Question: I have this link
<URL>
which include this  in google maps points to the particular location using the lat long,
Now I want to the blinking border to this above marker link opens..
Is there any possible way to add the to the above marker in HTML,CSS, JQuery,
I above link opens the marker, I have done in 'jsfiddle'
If possible provide me link in jsffidle
the border for this marker in css and html, jquery and blink?
This is my code in google maps:
'''
<!DOCTYPE html>
<html>
<head>
<meta http-equiv="content-type" content="text/html; charset=UTF-8" />
<title>Google Maps Multiple Markers</title>
<script src="http://maps.google.com/maps/api/js?sensor=false" type="text/javascript"></script>
</head>
<body>
<div id="map" style="width: 1000px; height: 600px;"></div>
<script type="text/javascript">
var locations = [
['STHOWBGA01_ATIF_RNID_L015',24.31026,93.56268],
['GWTRGOK004_BILF_RNOD_L023',23.70692,91.27397],
['GWTRBLWBN1_BILF_RNOD_L038',24.0179,91.4529],
['SJOWKHL007_ATIF_RNOD_L012',25.35197,92.3723],
['TTINNMSAI4_VIOF_RNID_L011',27.66616,95.87926],
['SIMWUKHRL5_VIOF_RNID_L061',25.12267,94.36558],
['SDIMZLUKI3_BILF_RNOD_L035',25.63658,93.64943]
];
var lat_center = 24.31026,
long_center = 93.56268;
var map = new google.maps.Map(document.getElementById('map'), {
zoom: 10,
center: new google.maps.LatLng(lat_center, long_center),
mapTypeId: google.maps.MapTypeId.ROADMAP
});
var infowindow = new google.maps.InfoWindow();
var marker, i, text;
for (i = 0; i < locations.length; i++) {
marker = new google.maps.Marker({
position: new google.maps.LatLng(locations[i][3], locations[i][2]),
map: map
});
text = locations[i][0];
if(locations[i][4] === lat_center && locations[i][2] === long_center) {
marker.setAnimation(google.maps.Animation.DROP);
marker.setIcon('http://maps.google.com/mapfiles/arrow.png ');
//text += '<br>' + 'Additionl text for centered marker';
}
google.maps.event.addListener(marker, 'mouseover', (function(marker, text) {
return function() {
infowindow.setContent(text);
infowindow.open(map, marker);
}
})(marker, text));
}
</script>
</body>
</html>
'''
for the lat_center and long_center, now in this
'marker.setIcon' in this I have to make a change in 'marker.seticon'
with multiple markers in google maps?
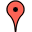
Answer: <URL> --> jsfiddle link
Use the SVG code for the marker
'''
<svg class="marker" style="left: 300.779px; top: 95.16px;" height="66" width="66">
<circle cy="33" cx="33" class="mark" r="25">
<set id="show" attributeName="visibility" attributeType="CSS" to="visible"
begin="0s; hide.end" dur="1s" fill="freeze"/>
<set id="hide" attributeName="visibility" attributeType="CSS" to="hidden"
begin="show.end" dur="1s" fill="freeze"/>
</circle>
<image x="18" y="-5" width="30" height="80"
xlink:href="http://www.google.com/intl/en_us/mapfiles/ms/micons/red-dot.png" />
</svg>
'''
border css
'''
.mark{
fill: none;
stroke: #FF9100;
stroke-width: 1px;
cursor: pointer;
z-index: 1000;
}
'''